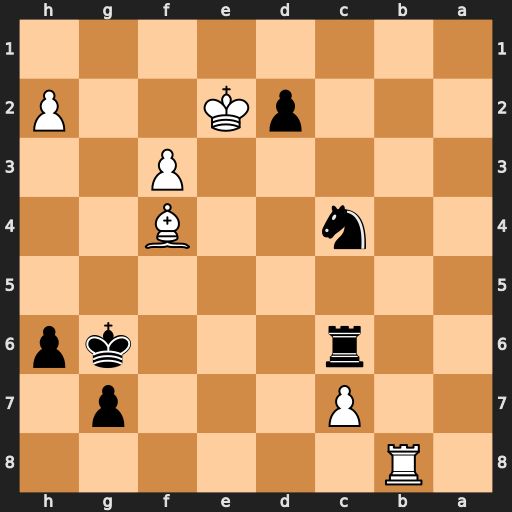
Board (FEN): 1R6/2P3p1/2r3kp/8/2n2B2/5P2/3pK2P/8
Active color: b
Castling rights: -
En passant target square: -
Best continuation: Re6+ Kf2 d1=Q